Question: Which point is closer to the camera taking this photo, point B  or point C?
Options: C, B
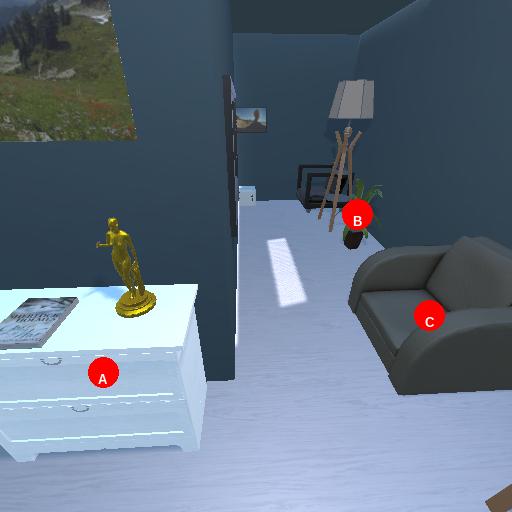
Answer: C